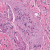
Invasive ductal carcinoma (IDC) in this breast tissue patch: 0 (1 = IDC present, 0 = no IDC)